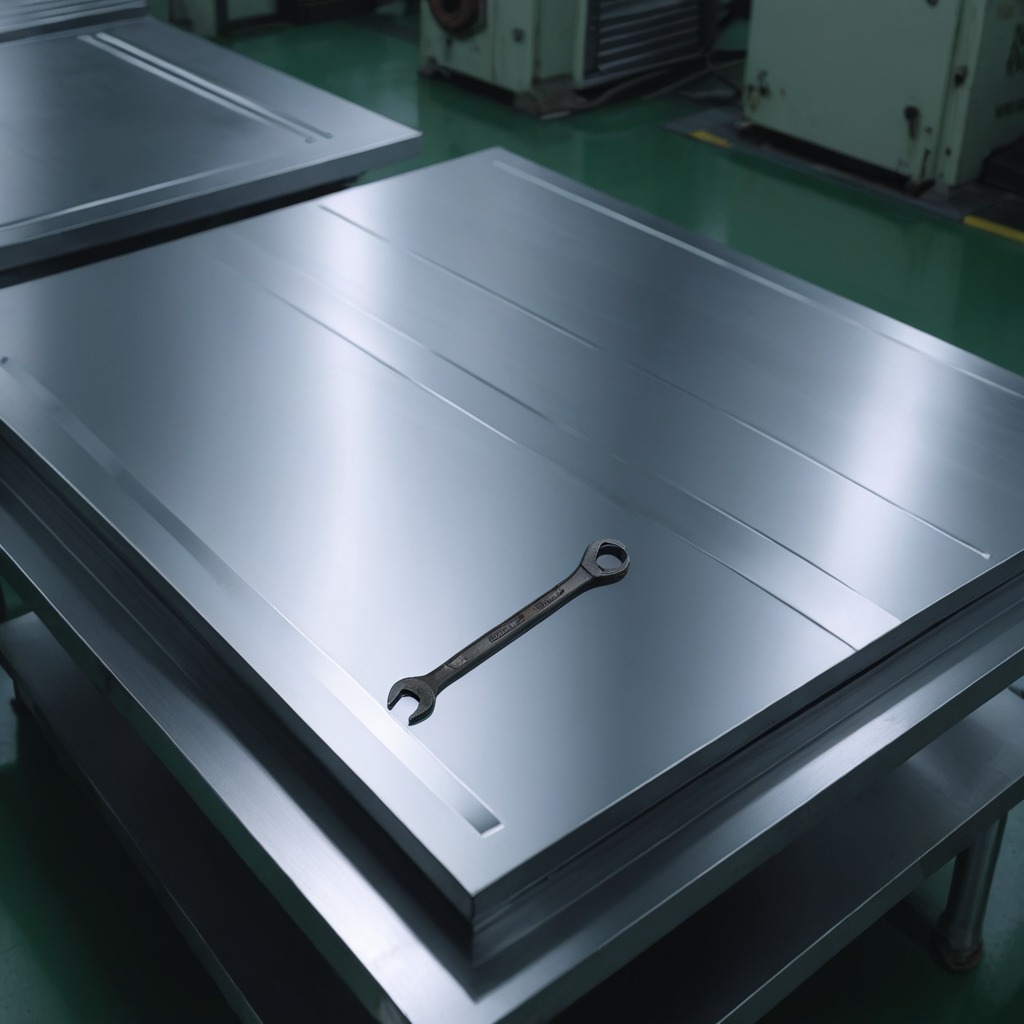
A wrench is lying on the metal table in a machine shop under fluorescent lights.